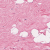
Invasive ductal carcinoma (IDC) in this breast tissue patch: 0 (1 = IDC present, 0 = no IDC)